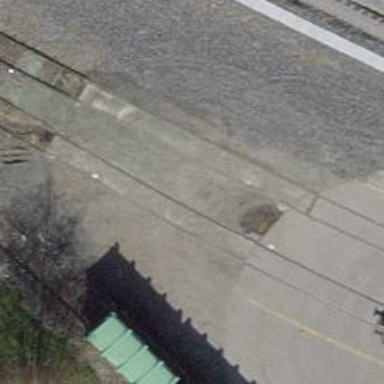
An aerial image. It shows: Single railway spur track.